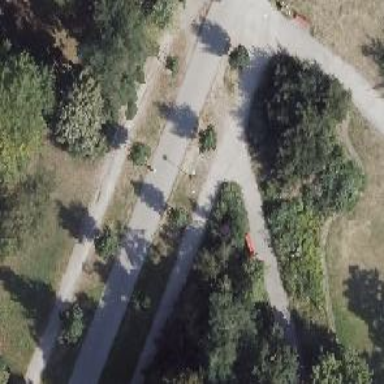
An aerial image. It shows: Avenue lined with trees.